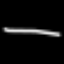
Label: line